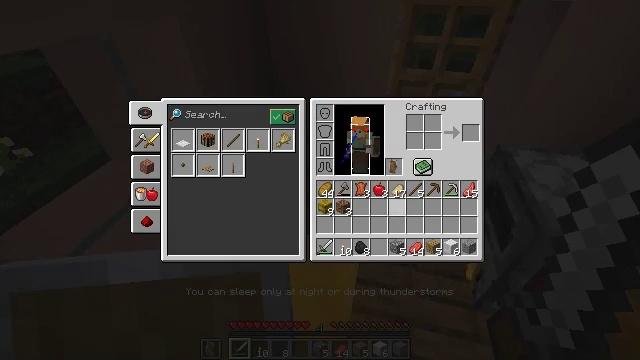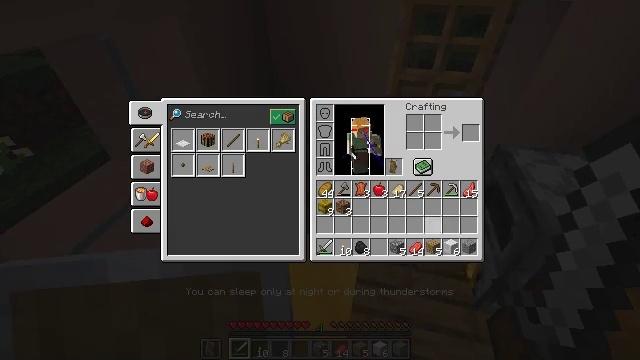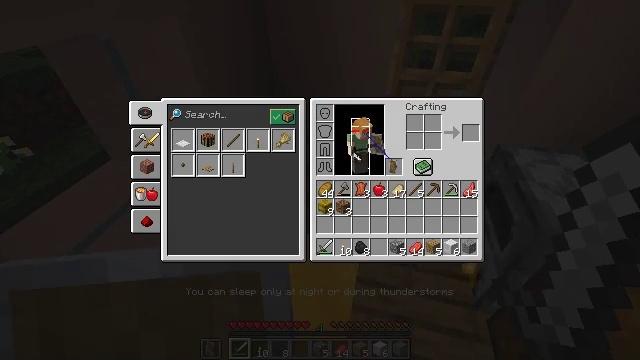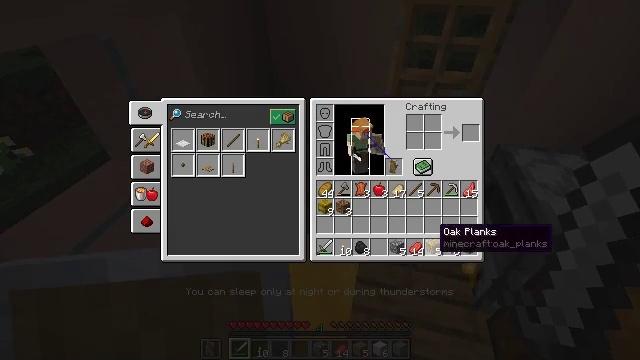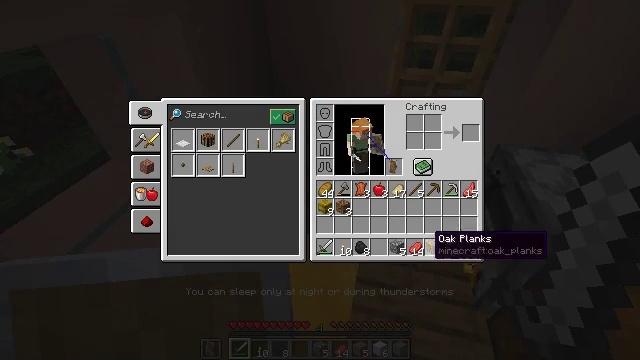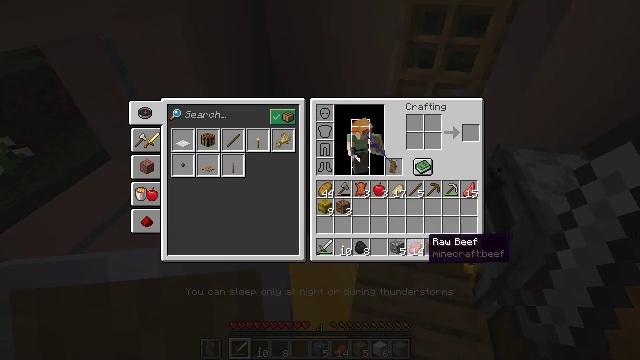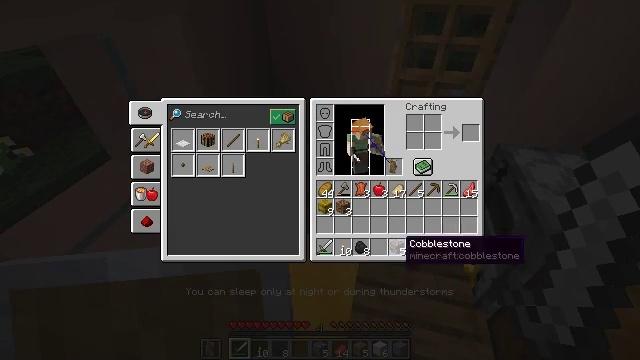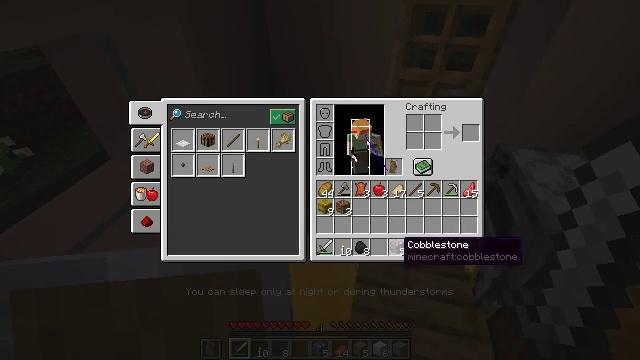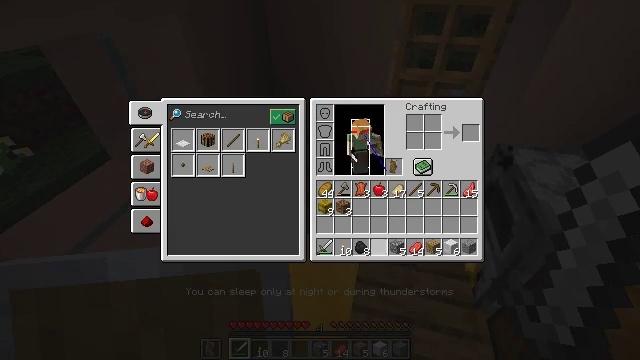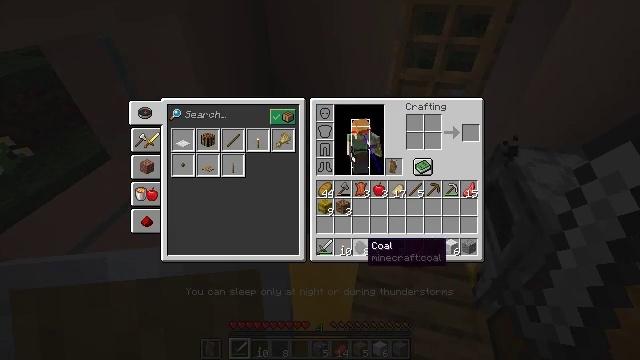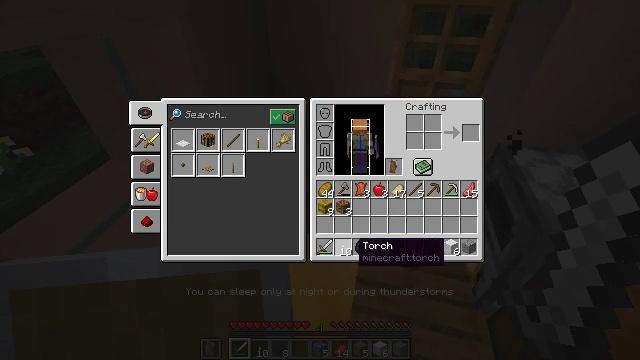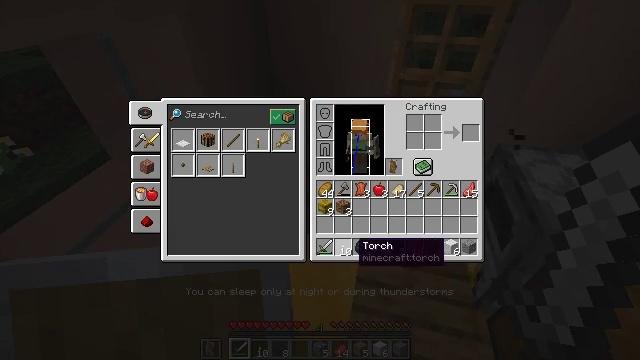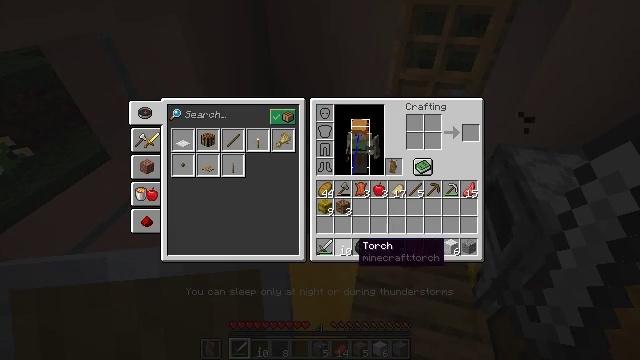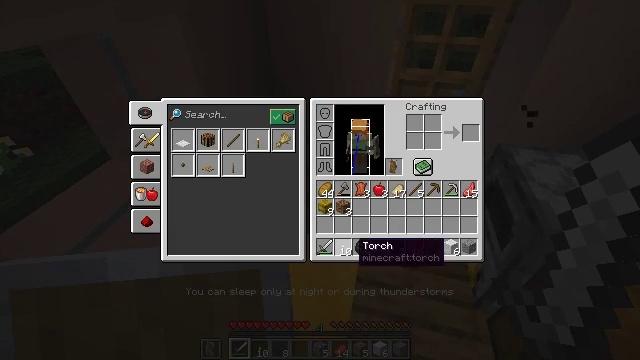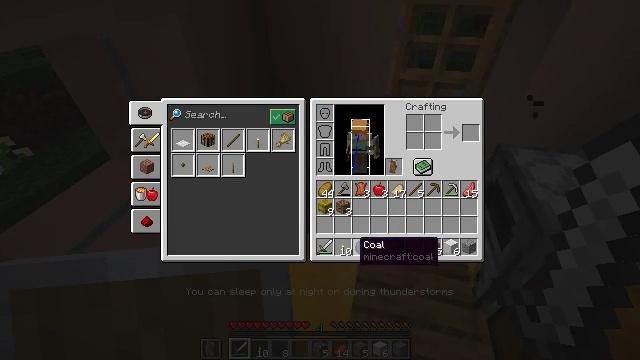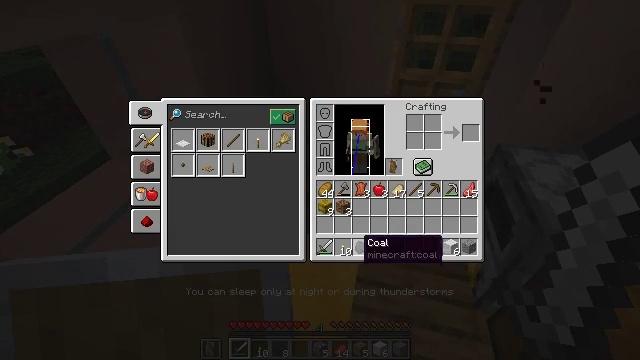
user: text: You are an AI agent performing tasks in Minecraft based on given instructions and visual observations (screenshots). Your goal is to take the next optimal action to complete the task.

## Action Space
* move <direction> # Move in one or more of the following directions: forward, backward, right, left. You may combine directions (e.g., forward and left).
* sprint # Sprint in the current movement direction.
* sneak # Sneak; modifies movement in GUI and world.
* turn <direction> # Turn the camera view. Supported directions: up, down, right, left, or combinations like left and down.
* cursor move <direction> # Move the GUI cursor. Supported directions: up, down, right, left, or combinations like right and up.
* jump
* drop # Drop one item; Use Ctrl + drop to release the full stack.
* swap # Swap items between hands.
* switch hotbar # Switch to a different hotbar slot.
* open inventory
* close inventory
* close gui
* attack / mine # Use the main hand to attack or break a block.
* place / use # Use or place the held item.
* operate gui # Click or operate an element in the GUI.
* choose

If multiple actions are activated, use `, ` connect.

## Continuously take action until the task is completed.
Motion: motion action
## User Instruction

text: Break the oak door to remove it.
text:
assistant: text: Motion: cursor move right and down
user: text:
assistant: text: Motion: cursor move right and down
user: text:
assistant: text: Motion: cursor move left
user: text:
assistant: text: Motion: cursor move down
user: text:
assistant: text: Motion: sneak
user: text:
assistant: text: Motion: sneak, cursor move left
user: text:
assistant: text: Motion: sneak
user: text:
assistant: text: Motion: sneak, cursor move left
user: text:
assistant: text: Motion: sneak, cursor move left
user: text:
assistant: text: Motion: sneak, cursor move left
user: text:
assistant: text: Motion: sneak
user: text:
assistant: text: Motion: sneak
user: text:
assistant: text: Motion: sneak
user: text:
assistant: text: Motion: sneak
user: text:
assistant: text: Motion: sneak
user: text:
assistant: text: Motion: sneak
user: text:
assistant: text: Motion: sneak
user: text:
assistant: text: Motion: sneak
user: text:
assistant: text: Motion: sneak
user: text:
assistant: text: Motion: sneak
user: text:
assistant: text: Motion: sneak, operate gui
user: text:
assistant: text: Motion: sneak, operate gui
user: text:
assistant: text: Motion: sneak
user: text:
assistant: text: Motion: sneak, cursor move right
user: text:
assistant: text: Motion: sneak, cursor move right
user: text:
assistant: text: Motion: sneak, cursor move right and up
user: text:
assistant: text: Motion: sneak, cursor move right and up
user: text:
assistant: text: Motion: sneak, cursor move up
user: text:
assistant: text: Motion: sneak
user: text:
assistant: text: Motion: sneak